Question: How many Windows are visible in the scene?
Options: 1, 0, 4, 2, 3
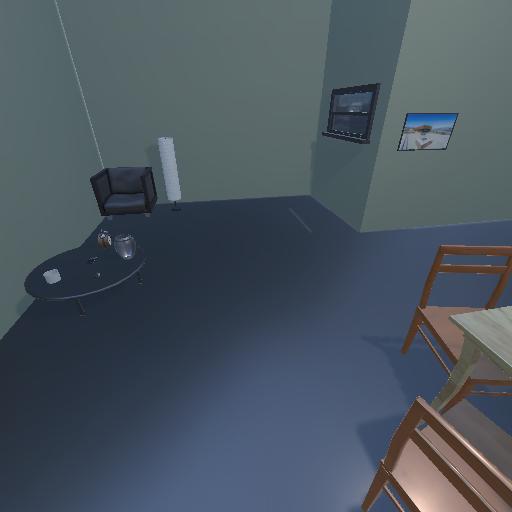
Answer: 1